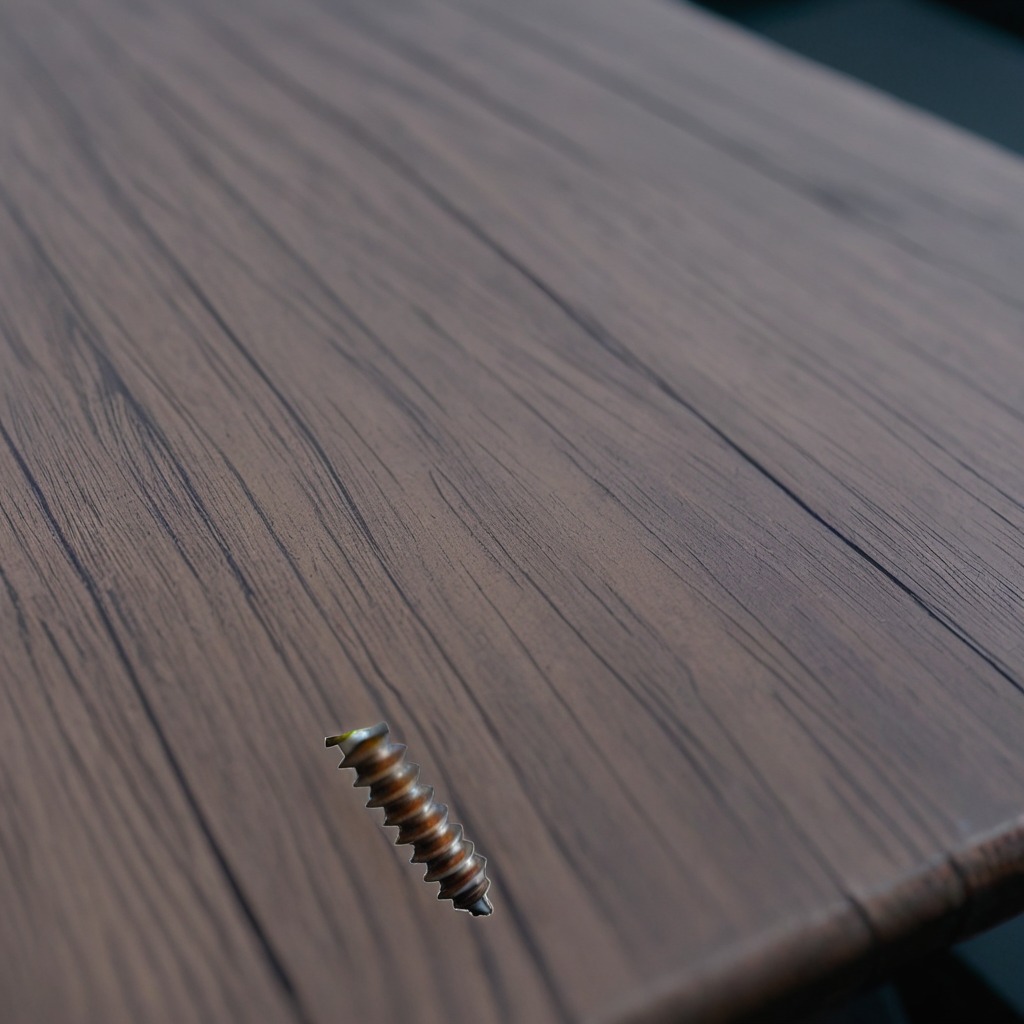
A metal screw is lying on the table in the small garage at twilight.